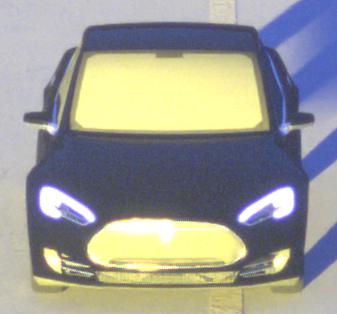
Make: Tesla
Model: Model S 60
Detailed model: Model S
Model produced from: 2013/10
Model produced until: 2014/10
Doors: 5
Color: black
Road condition: dry road
Daytime: sunrise or sunset
Contrast: high contrast